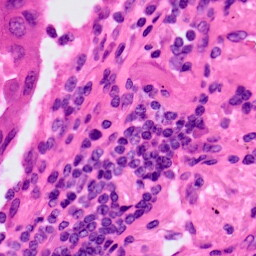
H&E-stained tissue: Lung